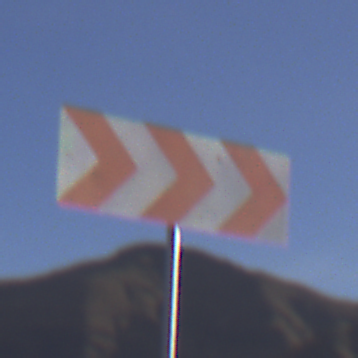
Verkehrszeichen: RichtungstafelnInKurvenGrossLinks
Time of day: MorningAfternoon
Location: Outdoor (Nature)
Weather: PartlyCloudy
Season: NotSpecified
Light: Natural